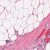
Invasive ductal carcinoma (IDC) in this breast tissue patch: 1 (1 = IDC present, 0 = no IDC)